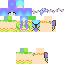
A female human skin with pale skin, wearing blonde long hair dressed in a blue tshirt and blue pants, featuring a closed mouth.